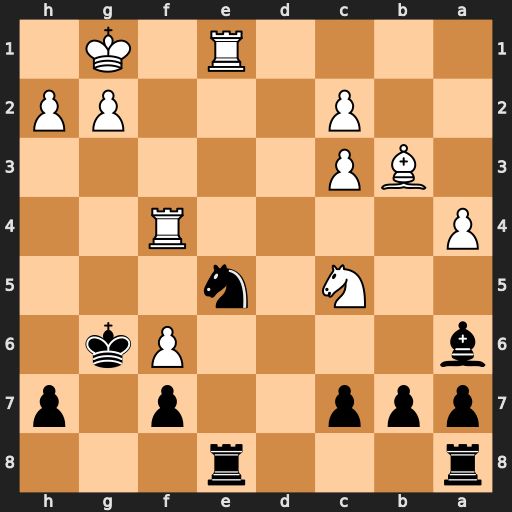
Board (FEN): r3r3/ppp2p1p/b4Pk1/2N1n3/P4R2/1BP5/2P3PP/4R1K1
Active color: b
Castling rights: -
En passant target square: -
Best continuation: Nf3+ gxf3 Rxe1+